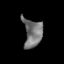
Tissue: prostate
Cell type: T cells
Senescence score: 0.3156
Nuclear area (px): 524
Mean DAPI intensity: 116.189